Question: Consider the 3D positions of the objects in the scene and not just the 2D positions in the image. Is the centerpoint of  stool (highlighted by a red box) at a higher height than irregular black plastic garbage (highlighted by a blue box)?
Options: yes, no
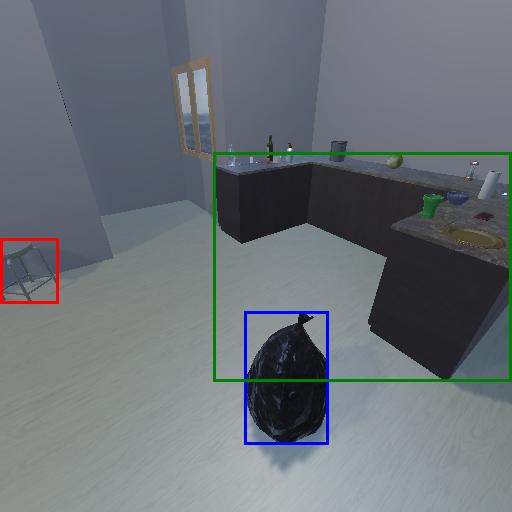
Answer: yes